Question: I want to create this infographic( Teaser ;) ) on <URL> website
The problem:
If I use I won't be able to display any information on iOS devices BUT i will be able to perform animations if I want to feed in in realtime.
If I use I won't be able to display it on any IE, and animations will be slow...
Finally I'm not really sure is a great solution so...
Any suggestion!?

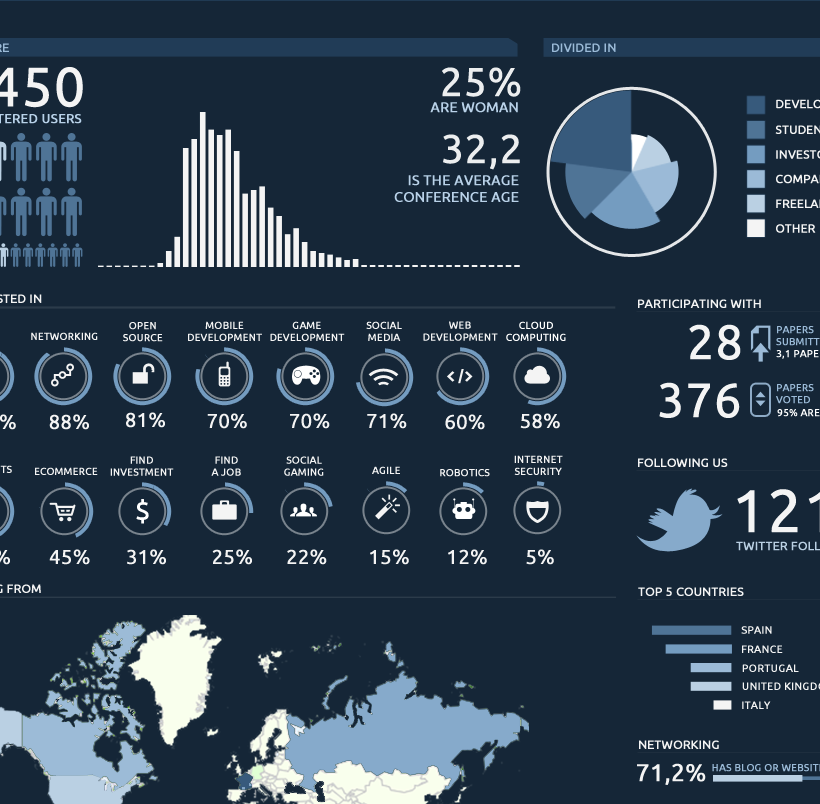
Answer: Hohoho, I got to see a teaser for free :) Looks quite good.
I think you can bet that most developers won't be using IE. Use HTML5.
Also, take a look at highcharts, maybe it has the functionality that you need and you can use it for free for open-source projects.
<URL>